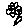
Label: flower